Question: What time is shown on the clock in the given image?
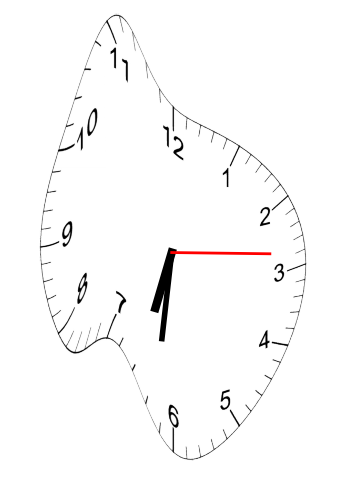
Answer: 06:31:14